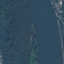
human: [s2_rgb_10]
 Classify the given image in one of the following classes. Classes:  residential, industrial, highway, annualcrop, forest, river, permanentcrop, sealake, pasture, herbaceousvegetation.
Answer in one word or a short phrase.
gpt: River